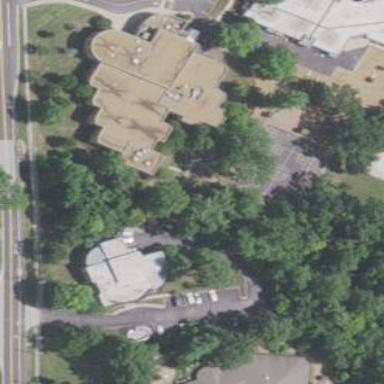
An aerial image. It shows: School building or complex.